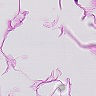
Metastatic tissue present: no